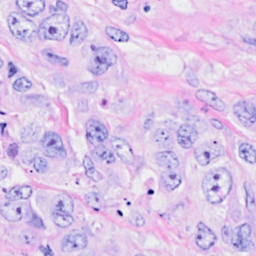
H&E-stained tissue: Breast